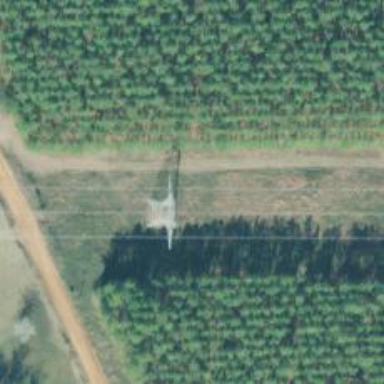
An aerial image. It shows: Lattice structure tower used for power distribution.